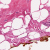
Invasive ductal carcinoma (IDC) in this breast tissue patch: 0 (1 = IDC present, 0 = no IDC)